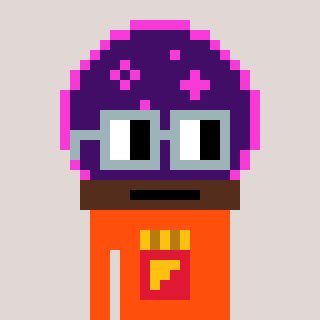
a pixel art character with square dark gray glasses, a crystalball-shaped head and a orange-colored body on a warm background